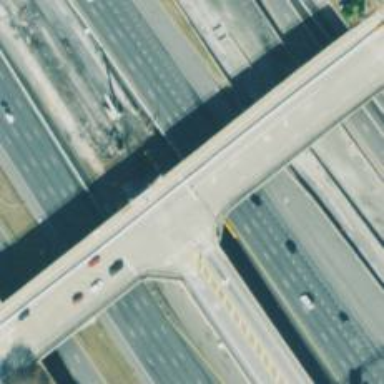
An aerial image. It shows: Tertiary road passing over bridge.